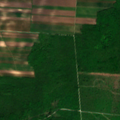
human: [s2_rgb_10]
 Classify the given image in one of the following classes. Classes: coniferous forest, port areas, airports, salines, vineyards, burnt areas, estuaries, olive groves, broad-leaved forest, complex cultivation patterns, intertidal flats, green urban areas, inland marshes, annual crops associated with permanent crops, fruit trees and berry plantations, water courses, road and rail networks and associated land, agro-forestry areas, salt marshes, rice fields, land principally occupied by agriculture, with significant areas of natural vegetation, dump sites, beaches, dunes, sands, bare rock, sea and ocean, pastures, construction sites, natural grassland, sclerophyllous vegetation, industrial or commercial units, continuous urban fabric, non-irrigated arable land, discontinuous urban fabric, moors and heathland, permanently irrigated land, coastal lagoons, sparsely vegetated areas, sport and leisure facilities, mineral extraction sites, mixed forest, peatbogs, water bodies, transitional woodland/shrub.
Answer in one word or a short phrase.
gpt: non-irrigated arable land, broad-leaved forest, transitional woodland/shrub